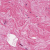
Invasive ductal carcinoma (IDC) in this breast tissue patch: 0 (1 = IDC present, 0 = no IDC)